Question: I am working on a inventory system for the patient or for the hospital,
im currently using xampp mysql as my database,
There are so many many patient so there are so many pictures to be uploaded
so here is my question,
For example: THEY ALREADY HAVE THEIR SPECIFIC FOLDER
'''
Patient: <PHONE>
Patient: <PHONE>
Patient: 555555
'''
They Already have their specific folder im done with this*
im stuck right now at saving their image to their specific folder
Please click the image to understand clearly.

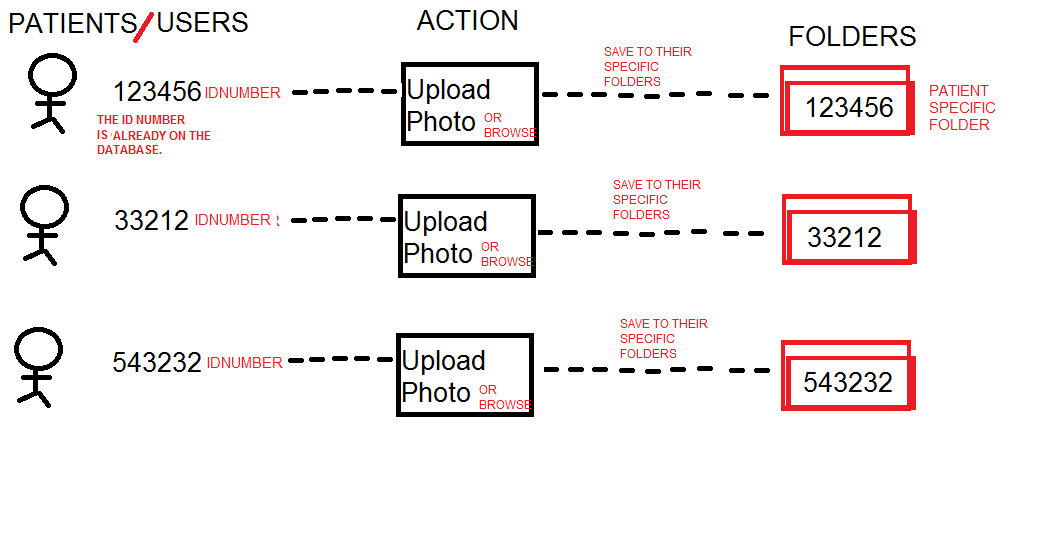
Answer: You seem to be looking for a PHP file upload: <URL>
$uploaddir is the absolute path to the folder where the file is uploaded to; you might so something like this:
'''
$userId = $user->getId();
$uploaddir = '/var/www/uploads/userFolders/'.$userId.'/';
'''
Also make sure the folders exist and your user has sufficient permissions to create files.